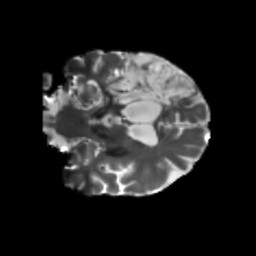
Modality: T2w
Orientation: coronal
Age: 64
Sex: male
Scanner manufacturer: siemens
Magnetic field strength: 3 T
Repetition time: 5.25 s
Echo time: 0.08 s